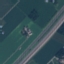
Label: Highway